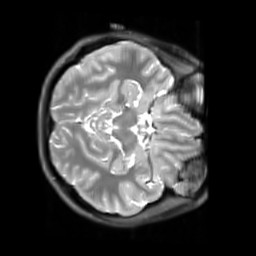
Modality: PDw
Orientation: axial
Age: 24
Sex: female
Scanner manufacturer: siemens
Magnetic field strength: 3 T
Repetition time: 11.88 s
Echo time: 0.014 s